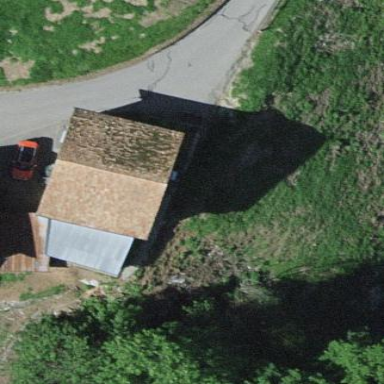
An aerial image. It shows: Simple and straightforward house.